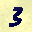
Label: 3